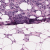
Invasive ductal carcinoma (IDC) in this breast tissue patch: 0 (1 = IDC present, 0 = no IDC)